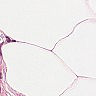
Metastatic tissue present: no